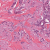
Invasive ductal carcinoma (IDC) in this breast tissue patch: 1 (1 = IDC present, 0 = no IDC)